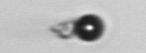
Label: bead